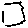
Label: hexagon